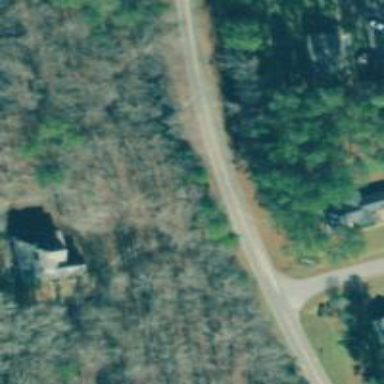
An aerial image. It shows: Driveway leading to service road.